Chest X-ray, AP view. Patient: 52 years old, sex M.
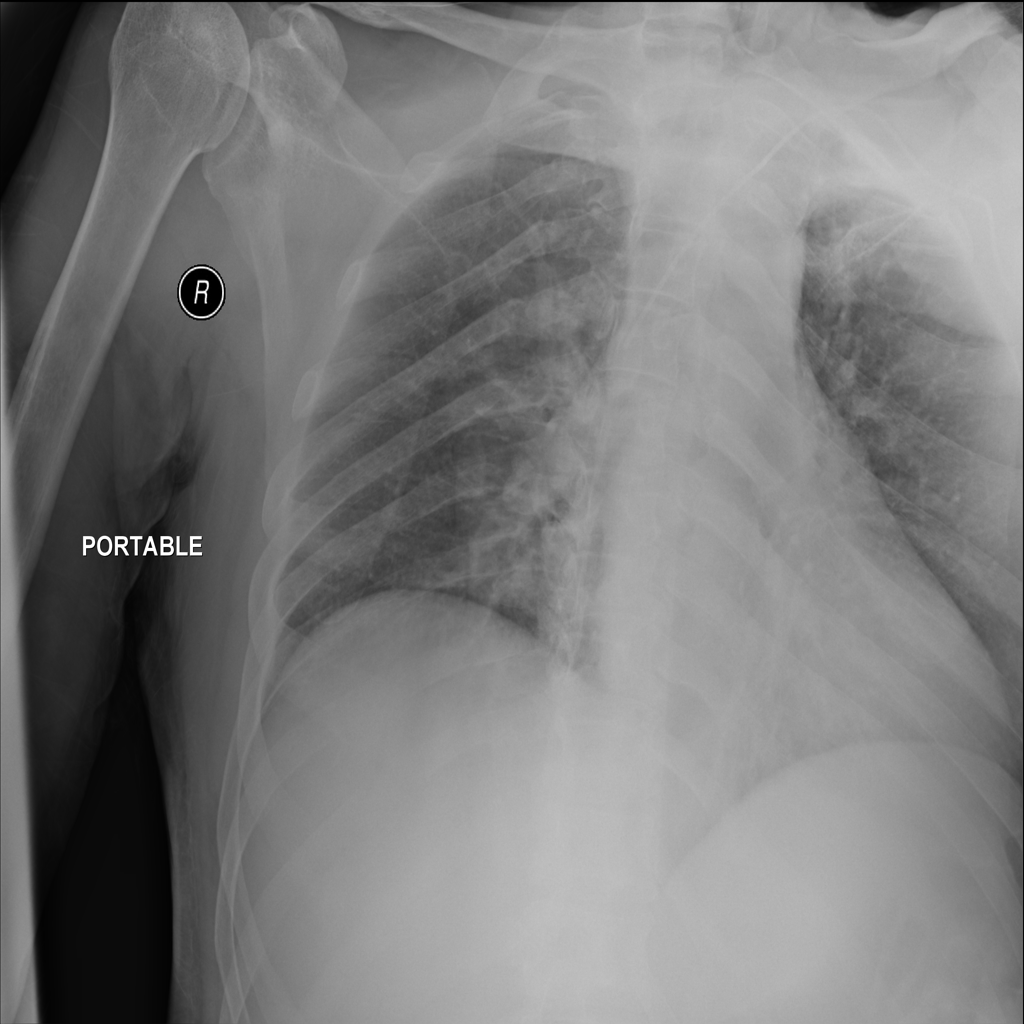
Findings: No Finding